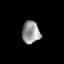
Tissue: skin
Cell type: Epithelial cells
Senescence score: 0.2455
Nuclear area (px): 400
Mean DAPI intensity: 148.77